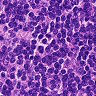
Metastatic tissue present: no